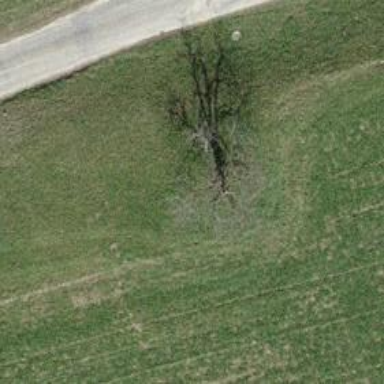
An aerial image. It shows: Mixed deciduous tree with variety of leaves.